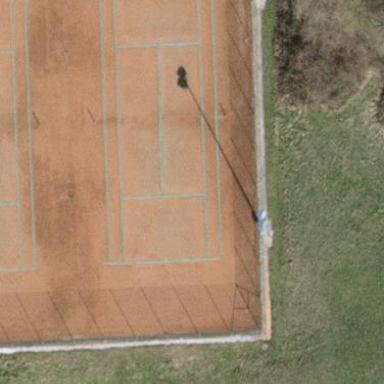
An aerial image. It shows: Clay tennis court in leisure land pitch.